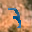
Label: 3